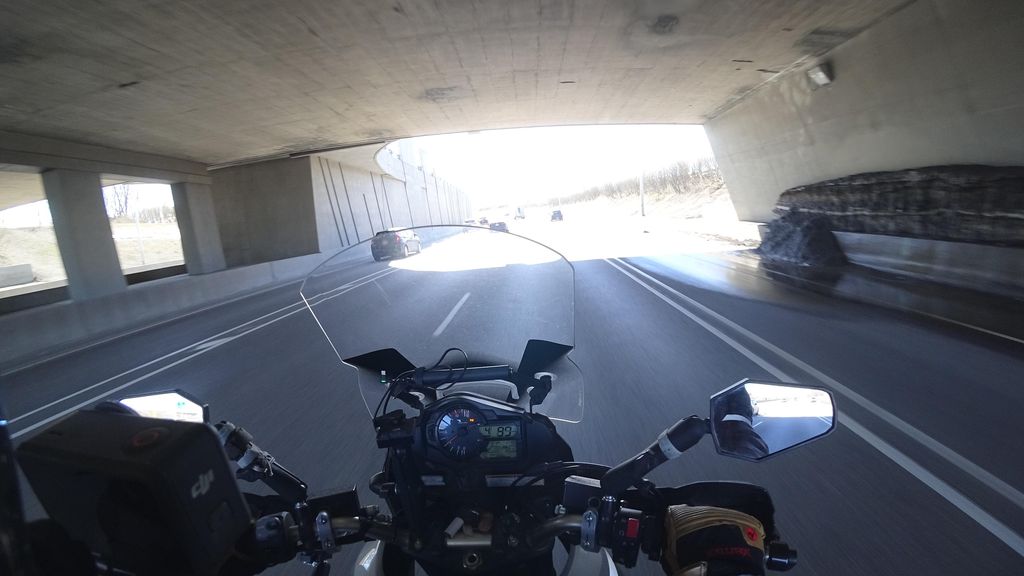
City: quebec_city